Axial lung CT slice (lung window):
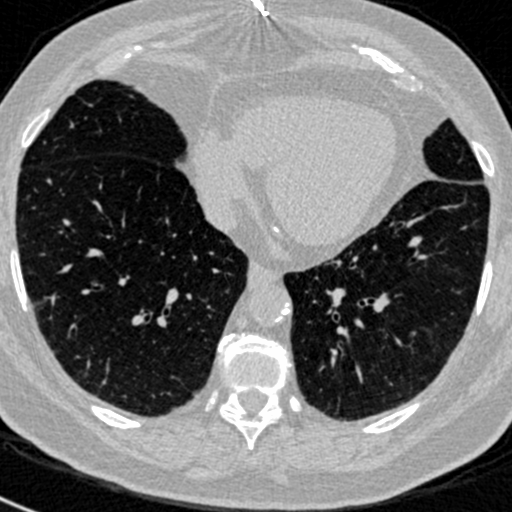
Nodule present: no